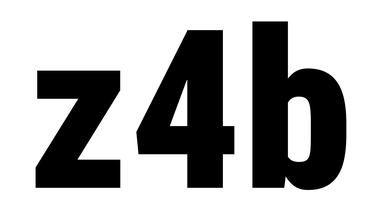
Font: Roboto_Condensed_Black